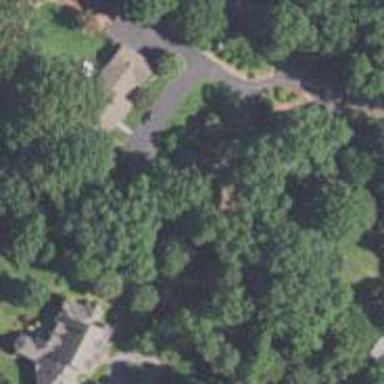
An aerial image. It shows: Driveway.